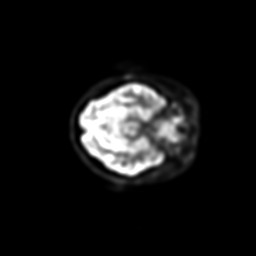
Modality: PET
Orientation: axial
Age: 56
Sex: female
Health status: ill